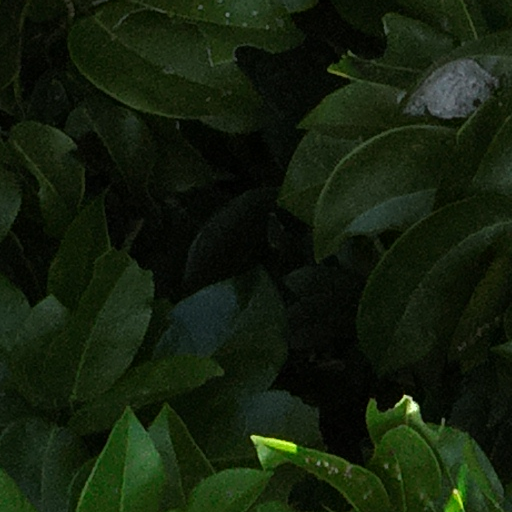
Species: Prioria copaifera
GBIF accepted scientific name: Prioria copaifera
Crown area (m\u00b2): 118.845